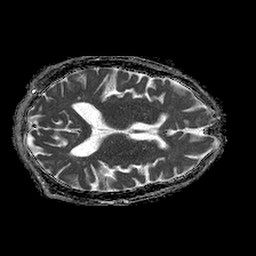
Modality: ADC
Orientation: axial
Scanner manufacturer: philips
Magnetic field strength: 1.5 T
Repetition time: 4.6 s
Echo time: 0.08528 s